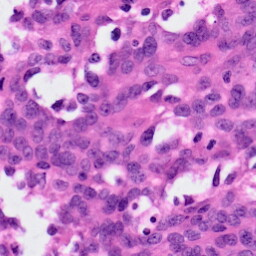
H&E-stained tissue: Ovarian